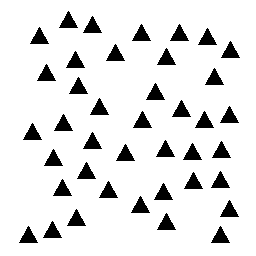
Squares: 0
Triangles: 40
Stars: 0
Total shapes: 40